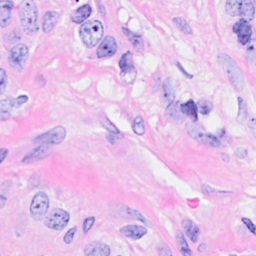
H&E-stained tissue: Breast